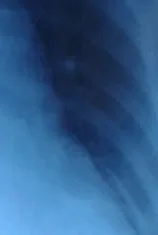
Chest X-ray showing gas filled bowel loops in the right hemithorax.
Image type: radiology (x_ray)